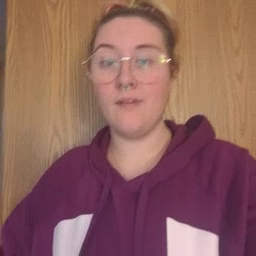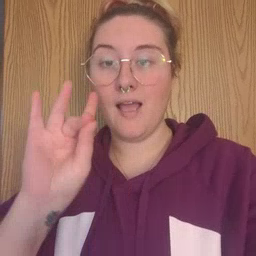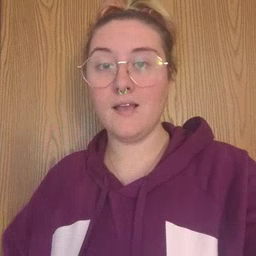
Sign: find